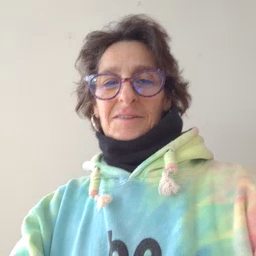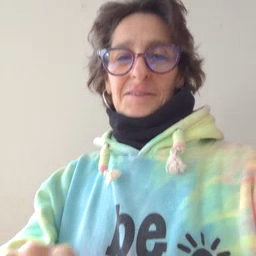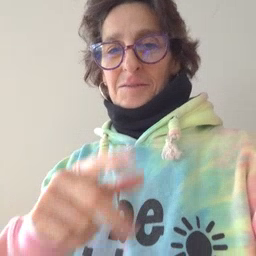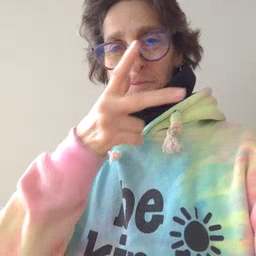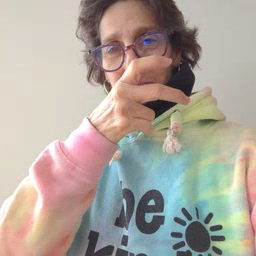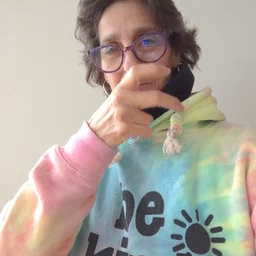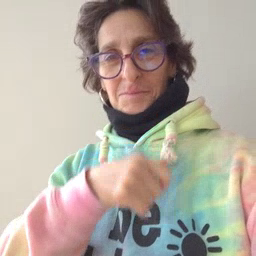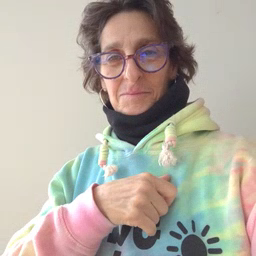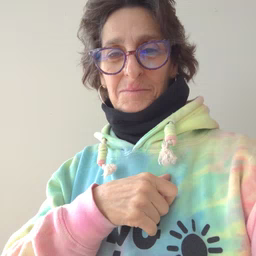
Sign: bug